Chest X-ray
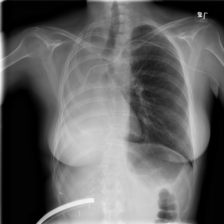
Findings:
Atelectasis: negative
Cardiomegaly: negative
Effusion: negative
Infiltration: negative
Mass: negative
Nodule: negative
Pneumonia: negative
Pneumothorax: negative
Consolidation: negative
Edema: negative
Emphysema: negative
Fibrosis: negative
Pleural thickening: negative
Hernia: negative